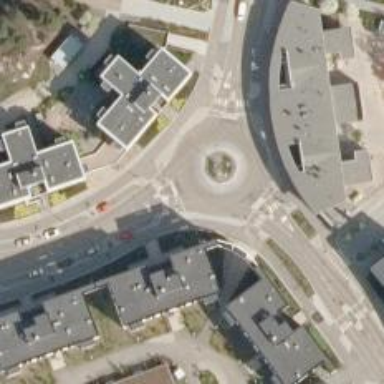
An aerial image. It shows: Secondary road around roundabout.